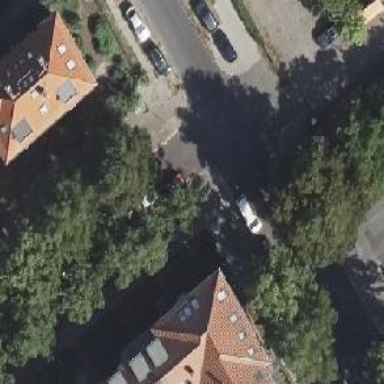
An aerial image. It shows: Residential road with asphalt surface. Both sides have sidewalks.